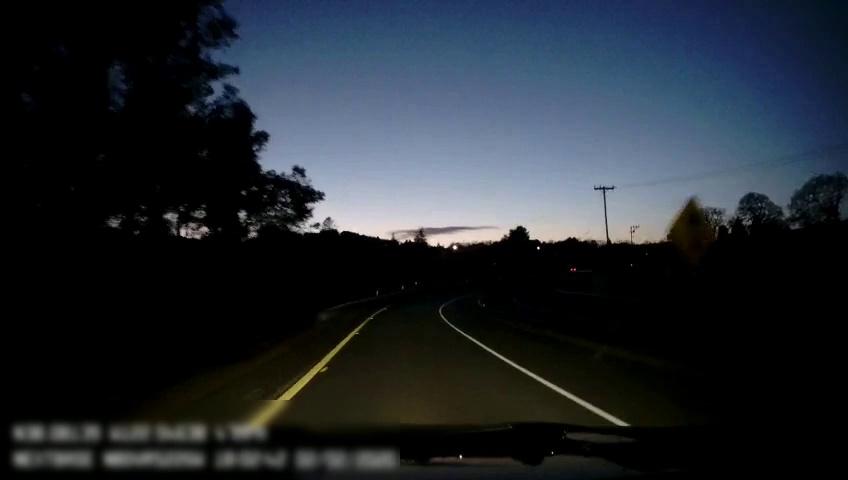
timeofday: Dusk/Dawn/Twilight
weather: Other
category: Drivable Space
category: Lanes | Alternate Lane
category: Lanes | Alternate Lane
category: Lanes | Alternate Lane
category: Lanes | Alternate Lane
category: Traffic | Signs